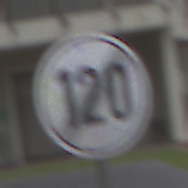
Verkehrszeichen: EndeGeschwindigkeit120
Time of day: Midday
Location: Outdoor (Urban)
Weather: Overcast
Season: NotSpecified
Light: Natural